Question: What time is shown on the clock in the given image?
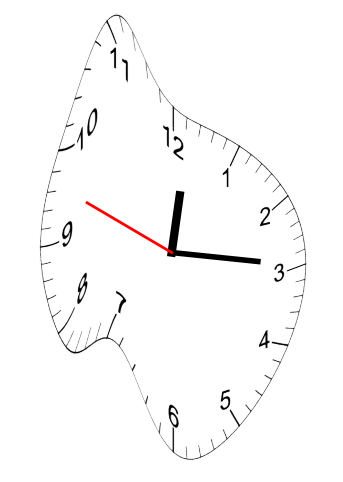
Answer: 12:14:48